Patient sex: F
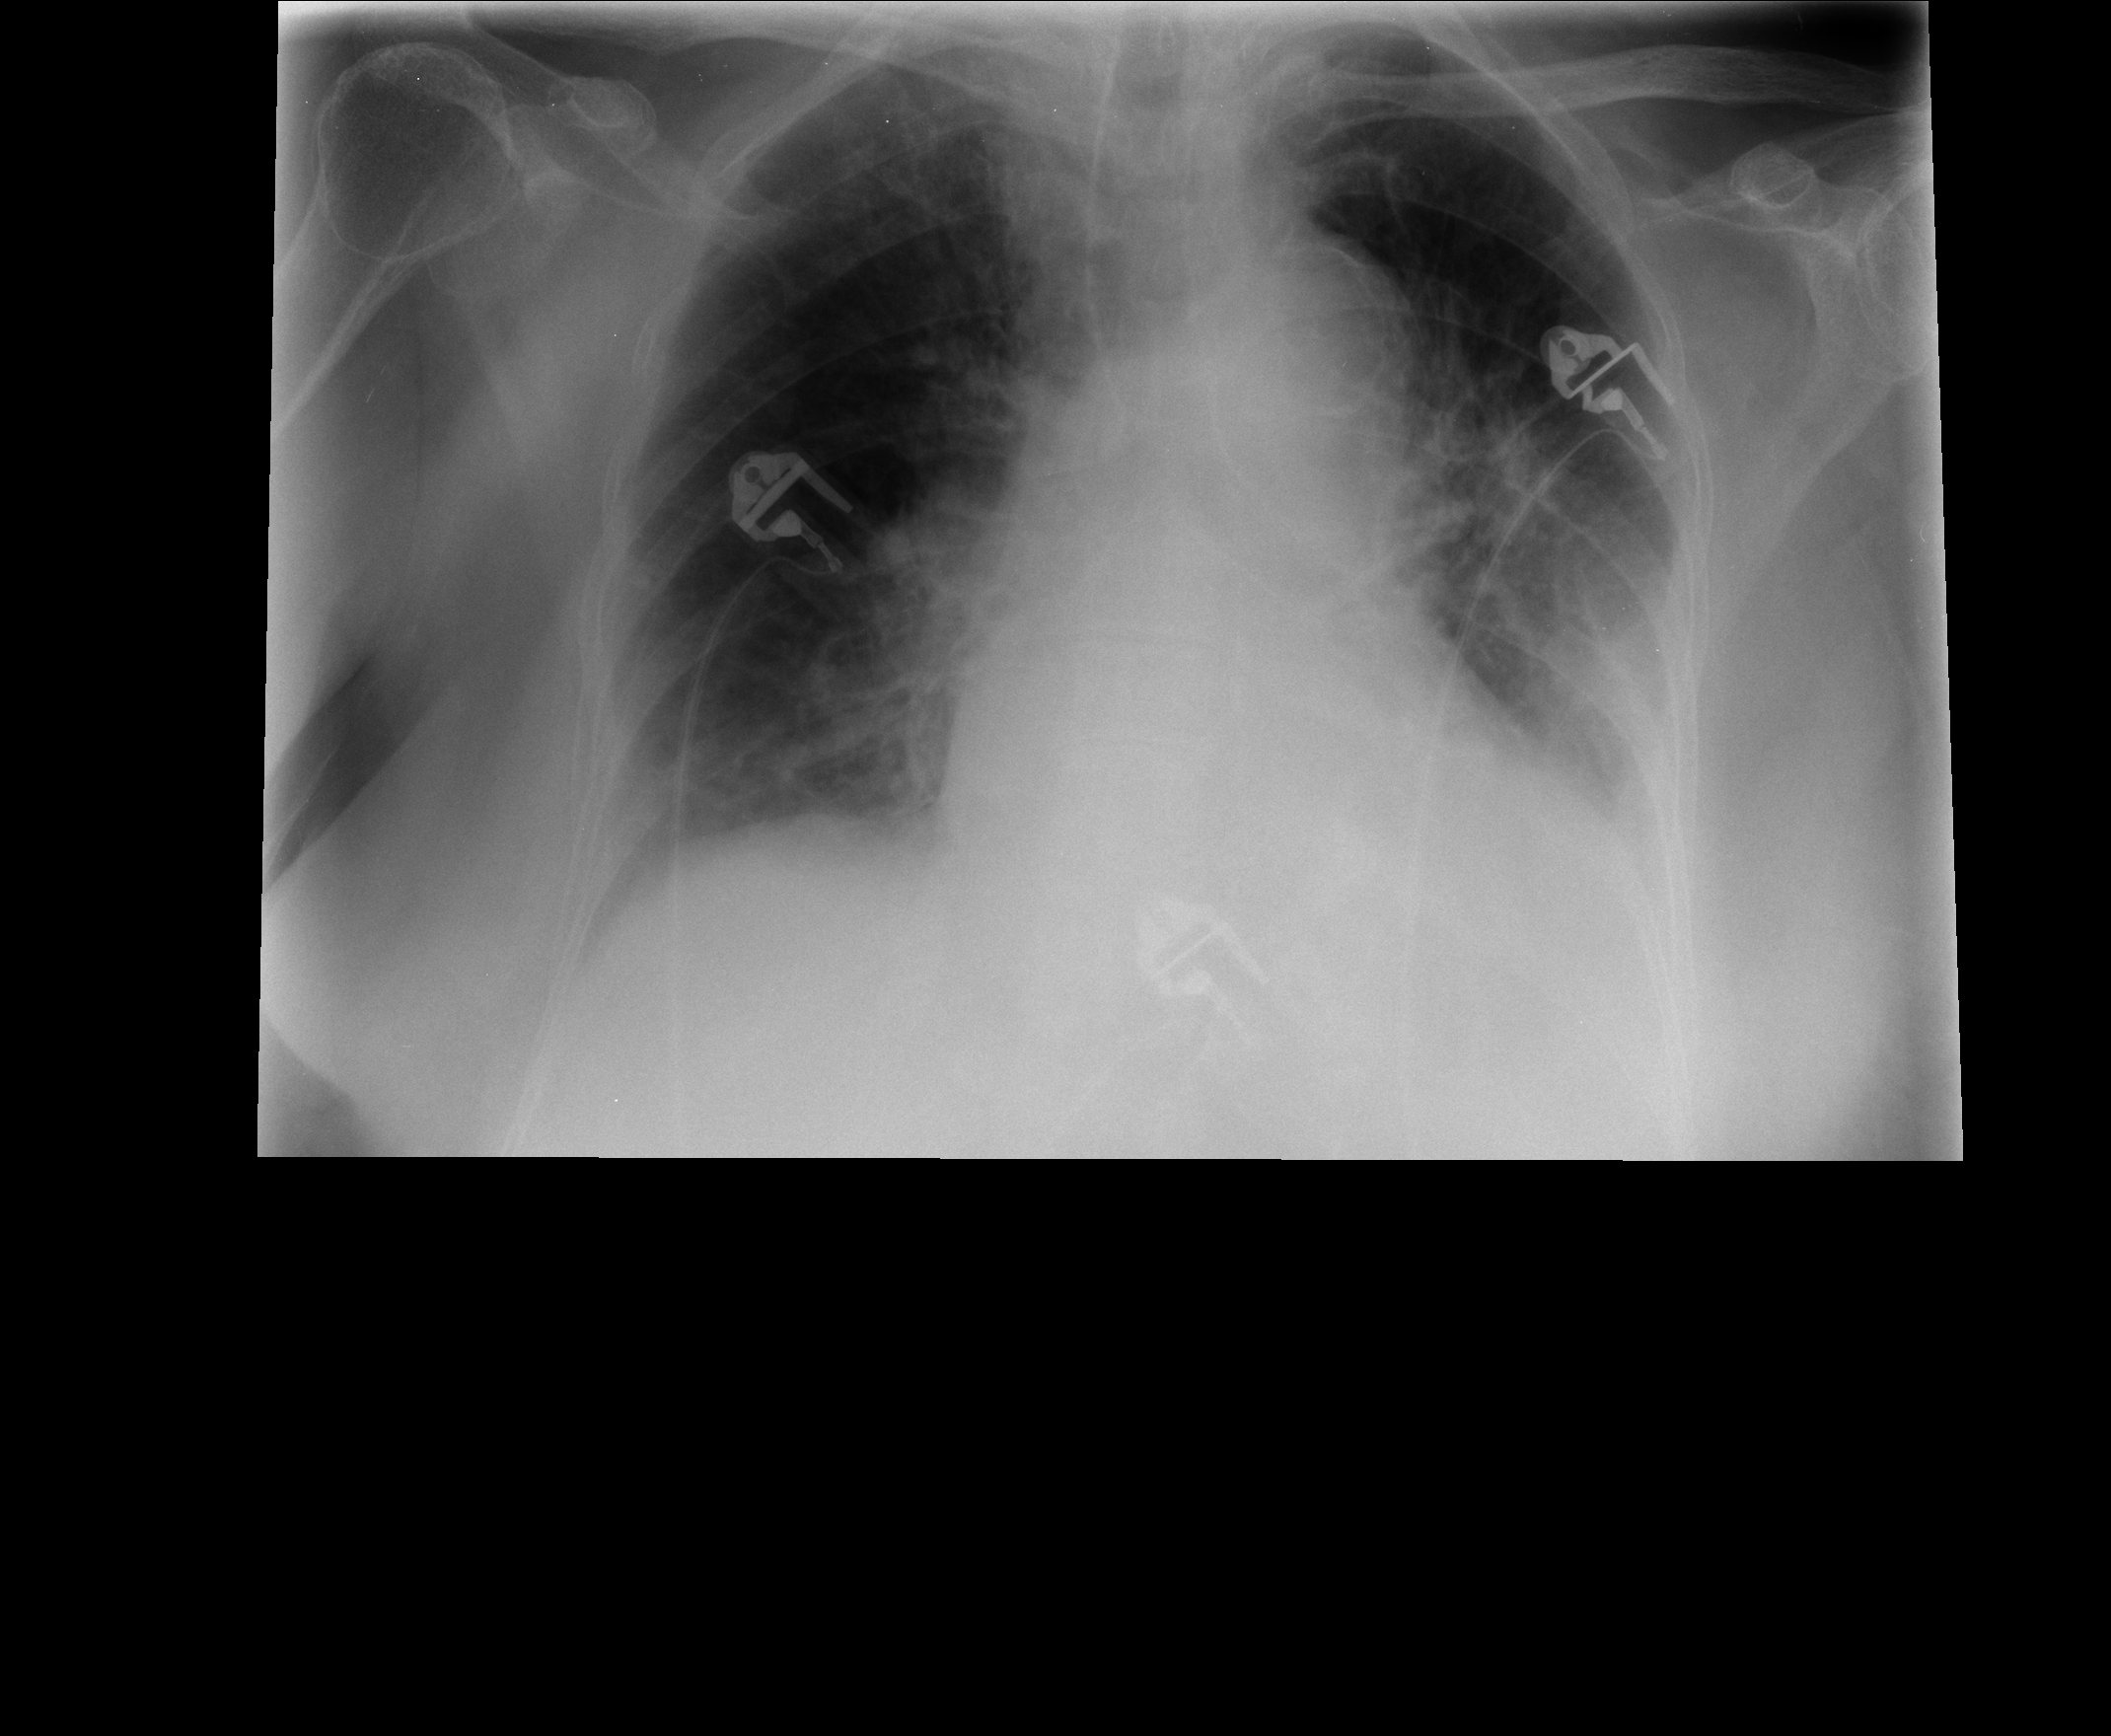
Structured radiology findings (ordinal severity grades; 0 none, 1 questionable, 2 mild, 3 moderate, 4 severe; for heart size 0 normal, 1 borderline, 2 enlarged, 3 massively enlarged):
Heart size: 2
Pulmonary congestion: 2
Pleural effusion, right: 1
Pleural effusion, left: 2
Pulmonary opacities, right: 0
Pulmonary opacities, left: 1
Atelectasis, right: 2
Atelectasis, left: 2